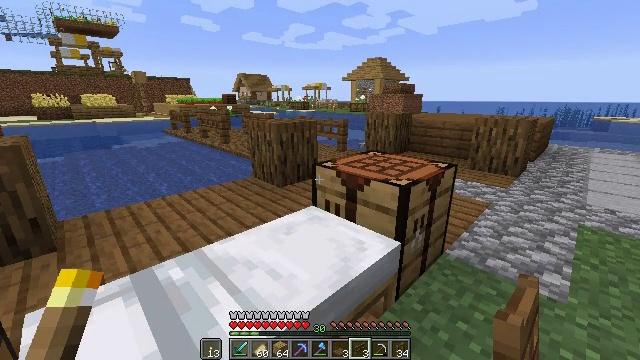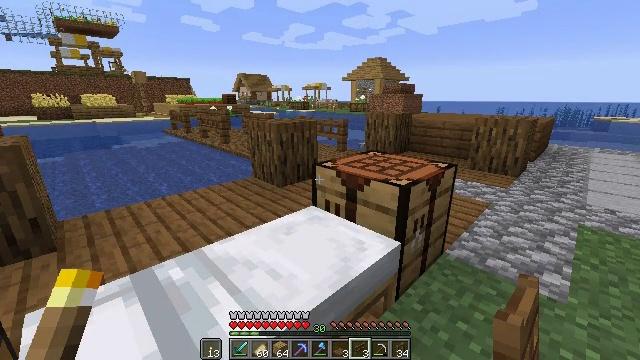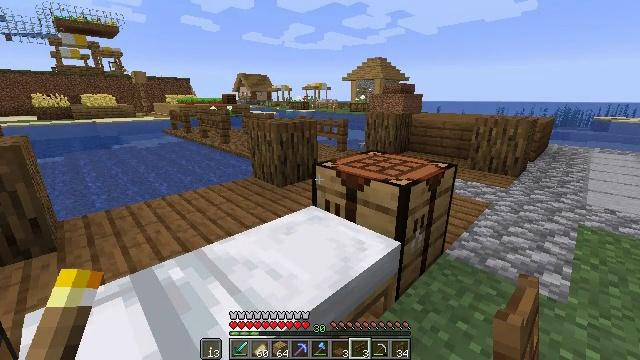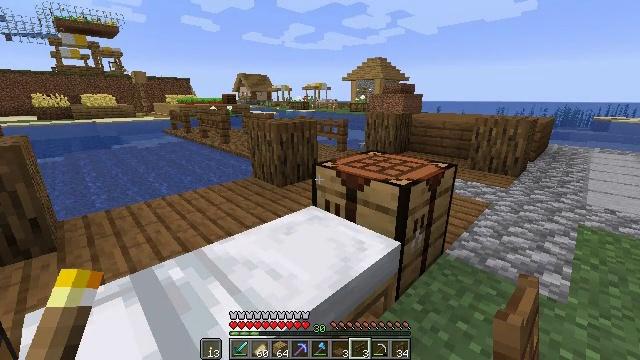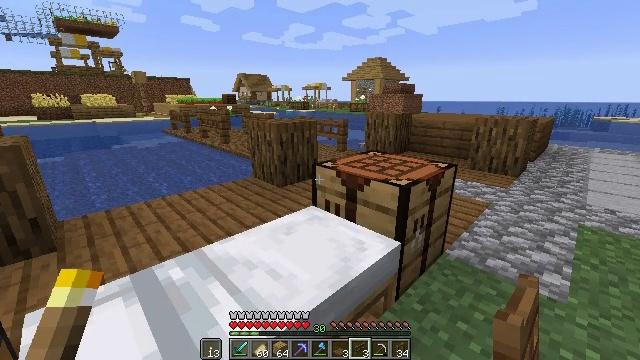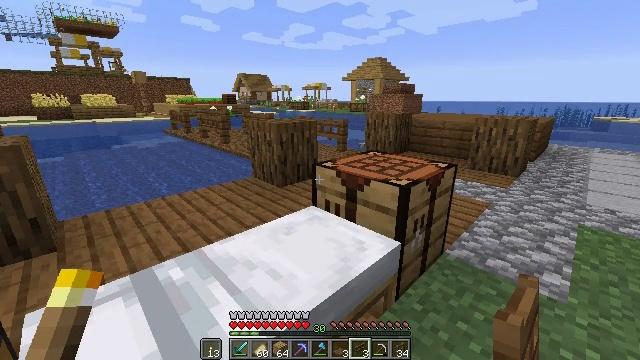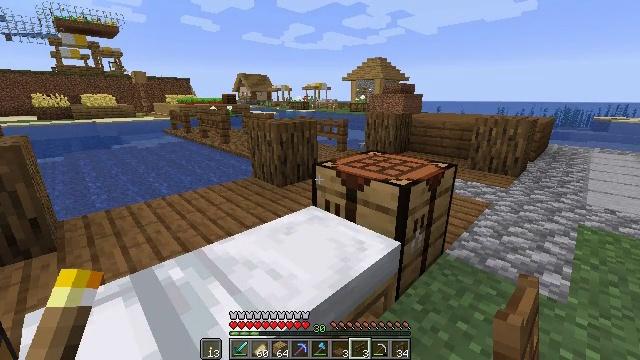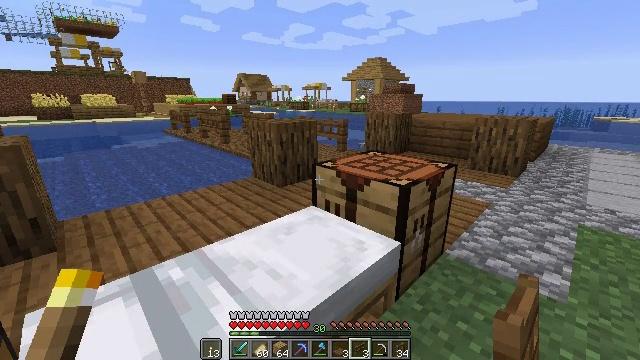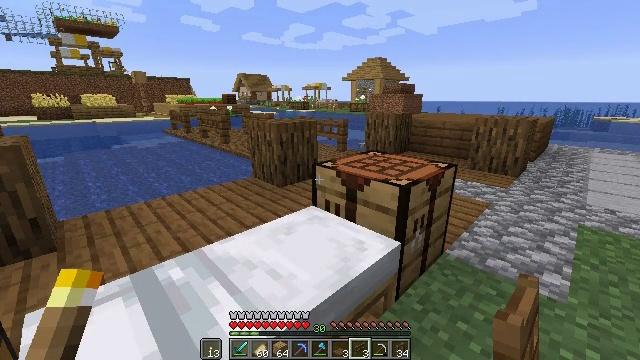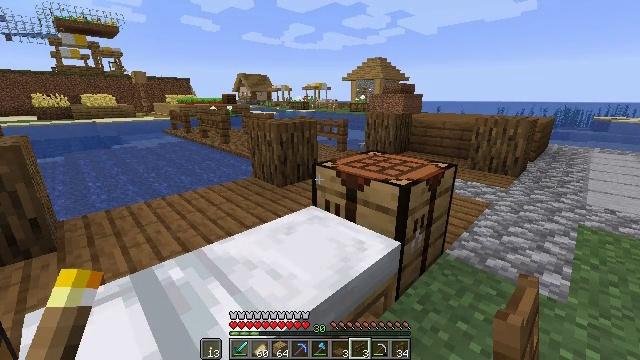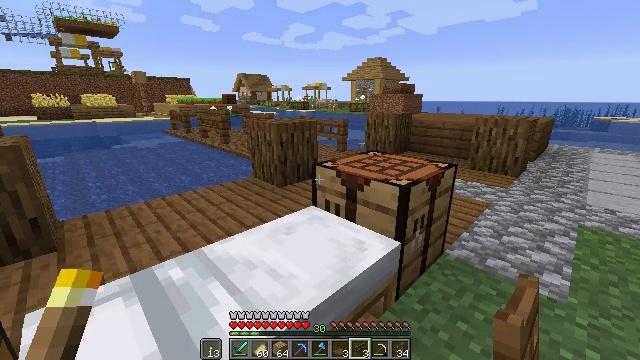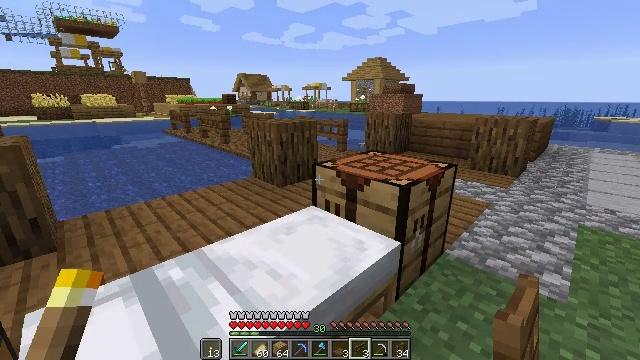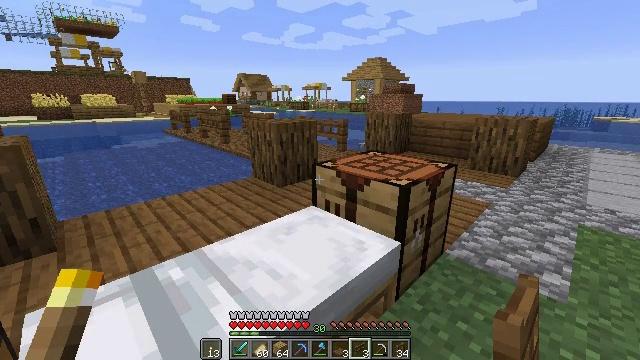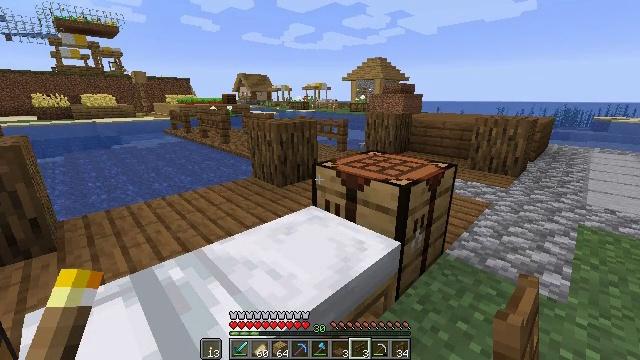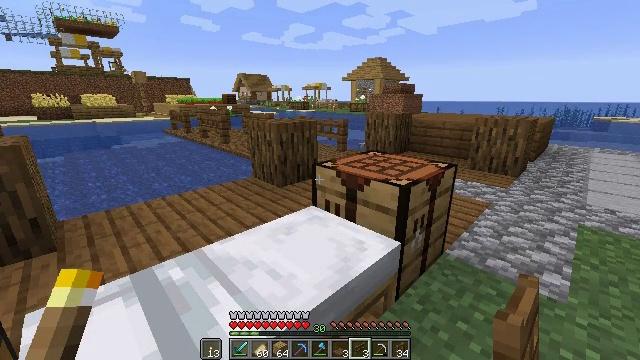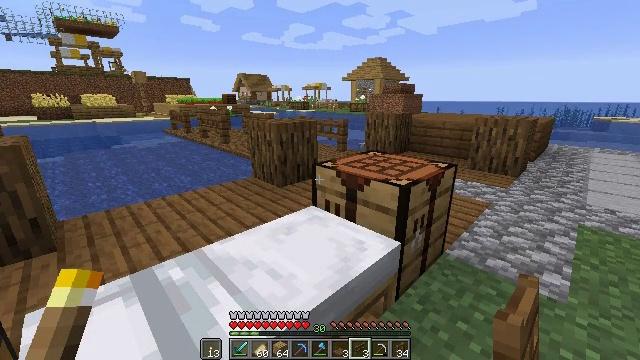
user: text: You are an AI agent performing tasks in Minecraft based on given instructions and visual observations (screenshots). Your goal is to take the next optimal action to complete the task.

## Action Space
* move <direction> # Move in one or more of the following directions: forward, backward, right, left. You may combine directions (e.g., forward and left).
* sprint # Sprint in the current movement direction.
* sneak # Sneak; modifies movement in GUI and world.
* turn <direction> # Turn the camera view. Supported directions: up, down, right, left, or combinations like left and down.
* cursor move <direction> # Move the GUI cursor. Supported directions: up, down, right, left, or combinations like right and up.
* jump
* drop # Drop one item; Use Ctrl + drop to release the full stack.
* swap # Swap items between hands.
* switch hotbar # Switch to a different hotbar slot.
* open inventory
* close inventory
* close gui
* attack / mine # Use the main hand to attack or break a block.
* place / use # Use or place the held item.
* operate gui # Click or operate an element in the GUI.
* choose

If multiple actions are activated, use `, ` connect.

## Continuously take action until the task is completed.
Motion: motion action
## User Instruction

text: Gather spruce fence pieces.
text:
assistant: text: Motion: no_op
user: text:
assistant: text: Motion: no_op
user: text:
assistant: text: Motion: no_op
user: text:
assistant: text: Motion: no_op
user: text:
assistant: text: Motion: no_op
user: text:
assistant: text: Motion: no_op
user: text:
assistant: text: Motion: no_op
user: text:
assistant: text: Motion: no_op
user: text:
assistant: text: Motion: no_op
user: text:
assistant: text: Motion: no_op
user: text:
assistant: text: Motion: no_op
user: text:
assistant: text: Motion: no_op
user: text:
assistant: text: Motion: no_op
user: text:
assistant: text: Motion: no_op
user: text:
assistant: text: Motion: no_op
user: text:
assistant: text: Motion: no_op
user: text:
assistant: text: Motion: no_op
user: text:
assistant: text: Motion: no_op
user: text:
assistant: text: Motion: no_op
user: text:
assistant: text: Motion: no_op
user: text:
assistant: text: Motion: no_op
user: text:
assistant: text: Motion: no_op
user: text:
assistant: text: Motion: no_op
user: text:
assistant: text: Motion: no_op
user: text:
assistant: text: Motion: no_op
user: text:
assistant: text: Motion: no_op
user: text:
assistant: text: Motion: no_op
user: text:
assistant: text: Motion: no_op
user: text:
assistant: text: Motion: no_op
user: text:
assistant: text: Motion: no_op